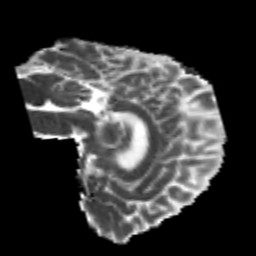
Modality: MD
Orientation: sagittal
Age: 24
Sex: male
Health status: healthy
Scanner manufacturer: philips
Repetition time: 7.387 s
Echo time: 0.08599 s